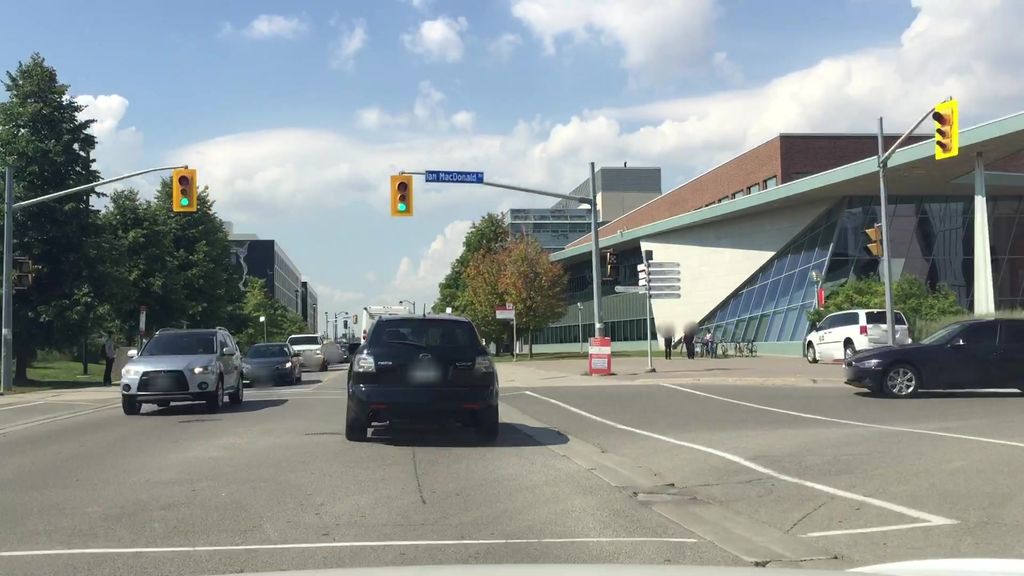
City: toronto